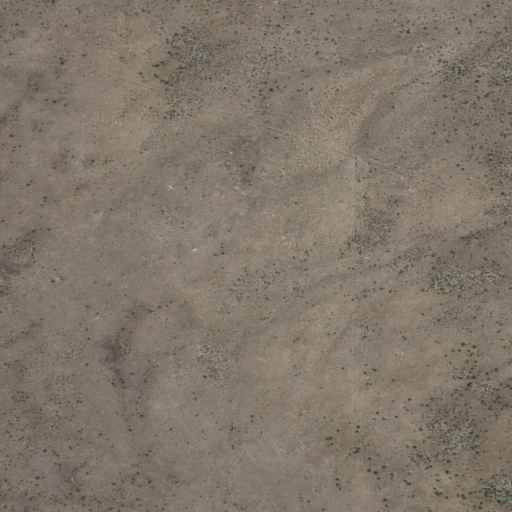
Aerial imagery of depression(s) in Idaho named Little Jacks Creek Basin containing only shrub